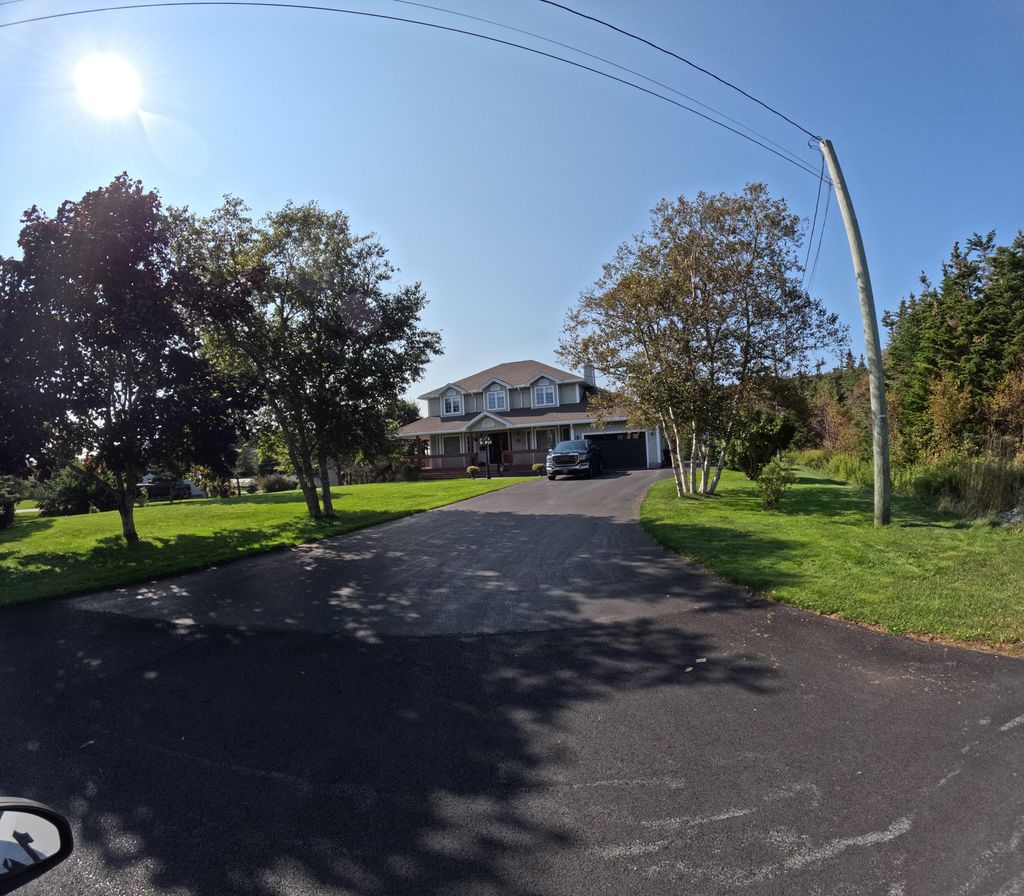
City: st_johns